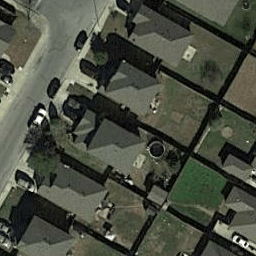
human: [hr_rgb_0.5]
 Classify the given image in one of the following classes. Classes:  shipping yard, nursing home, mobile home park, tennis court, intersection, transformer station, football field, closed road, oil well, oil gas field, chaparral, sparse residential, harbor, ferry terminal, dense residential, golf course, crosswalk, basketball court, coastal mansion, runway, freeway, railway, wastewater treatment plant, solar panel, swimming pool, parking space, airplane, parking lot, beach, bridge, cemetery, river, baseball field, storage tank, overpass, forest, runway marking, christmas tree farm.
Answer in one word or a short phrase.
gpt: dense residential